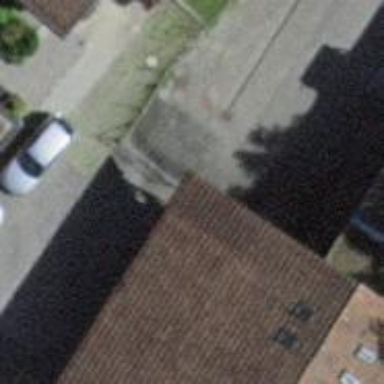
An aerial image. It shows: Set of steps on the road.